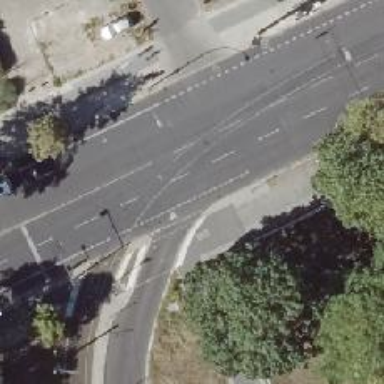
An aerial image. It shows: Tertiary road with asphalt surface. No stopping conditions for parking on both sides.